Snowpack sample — Snodgrass Mountain, Crested Butte, Colorado (2/4/25, 12:06 PM MST)
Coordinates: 38.923, -106.968
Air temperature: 35 °F
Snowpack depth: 80 cm
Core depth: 70 cm
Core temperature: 32 °F
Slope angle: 14°, slope face: 78°
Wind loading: low
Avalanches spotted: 0
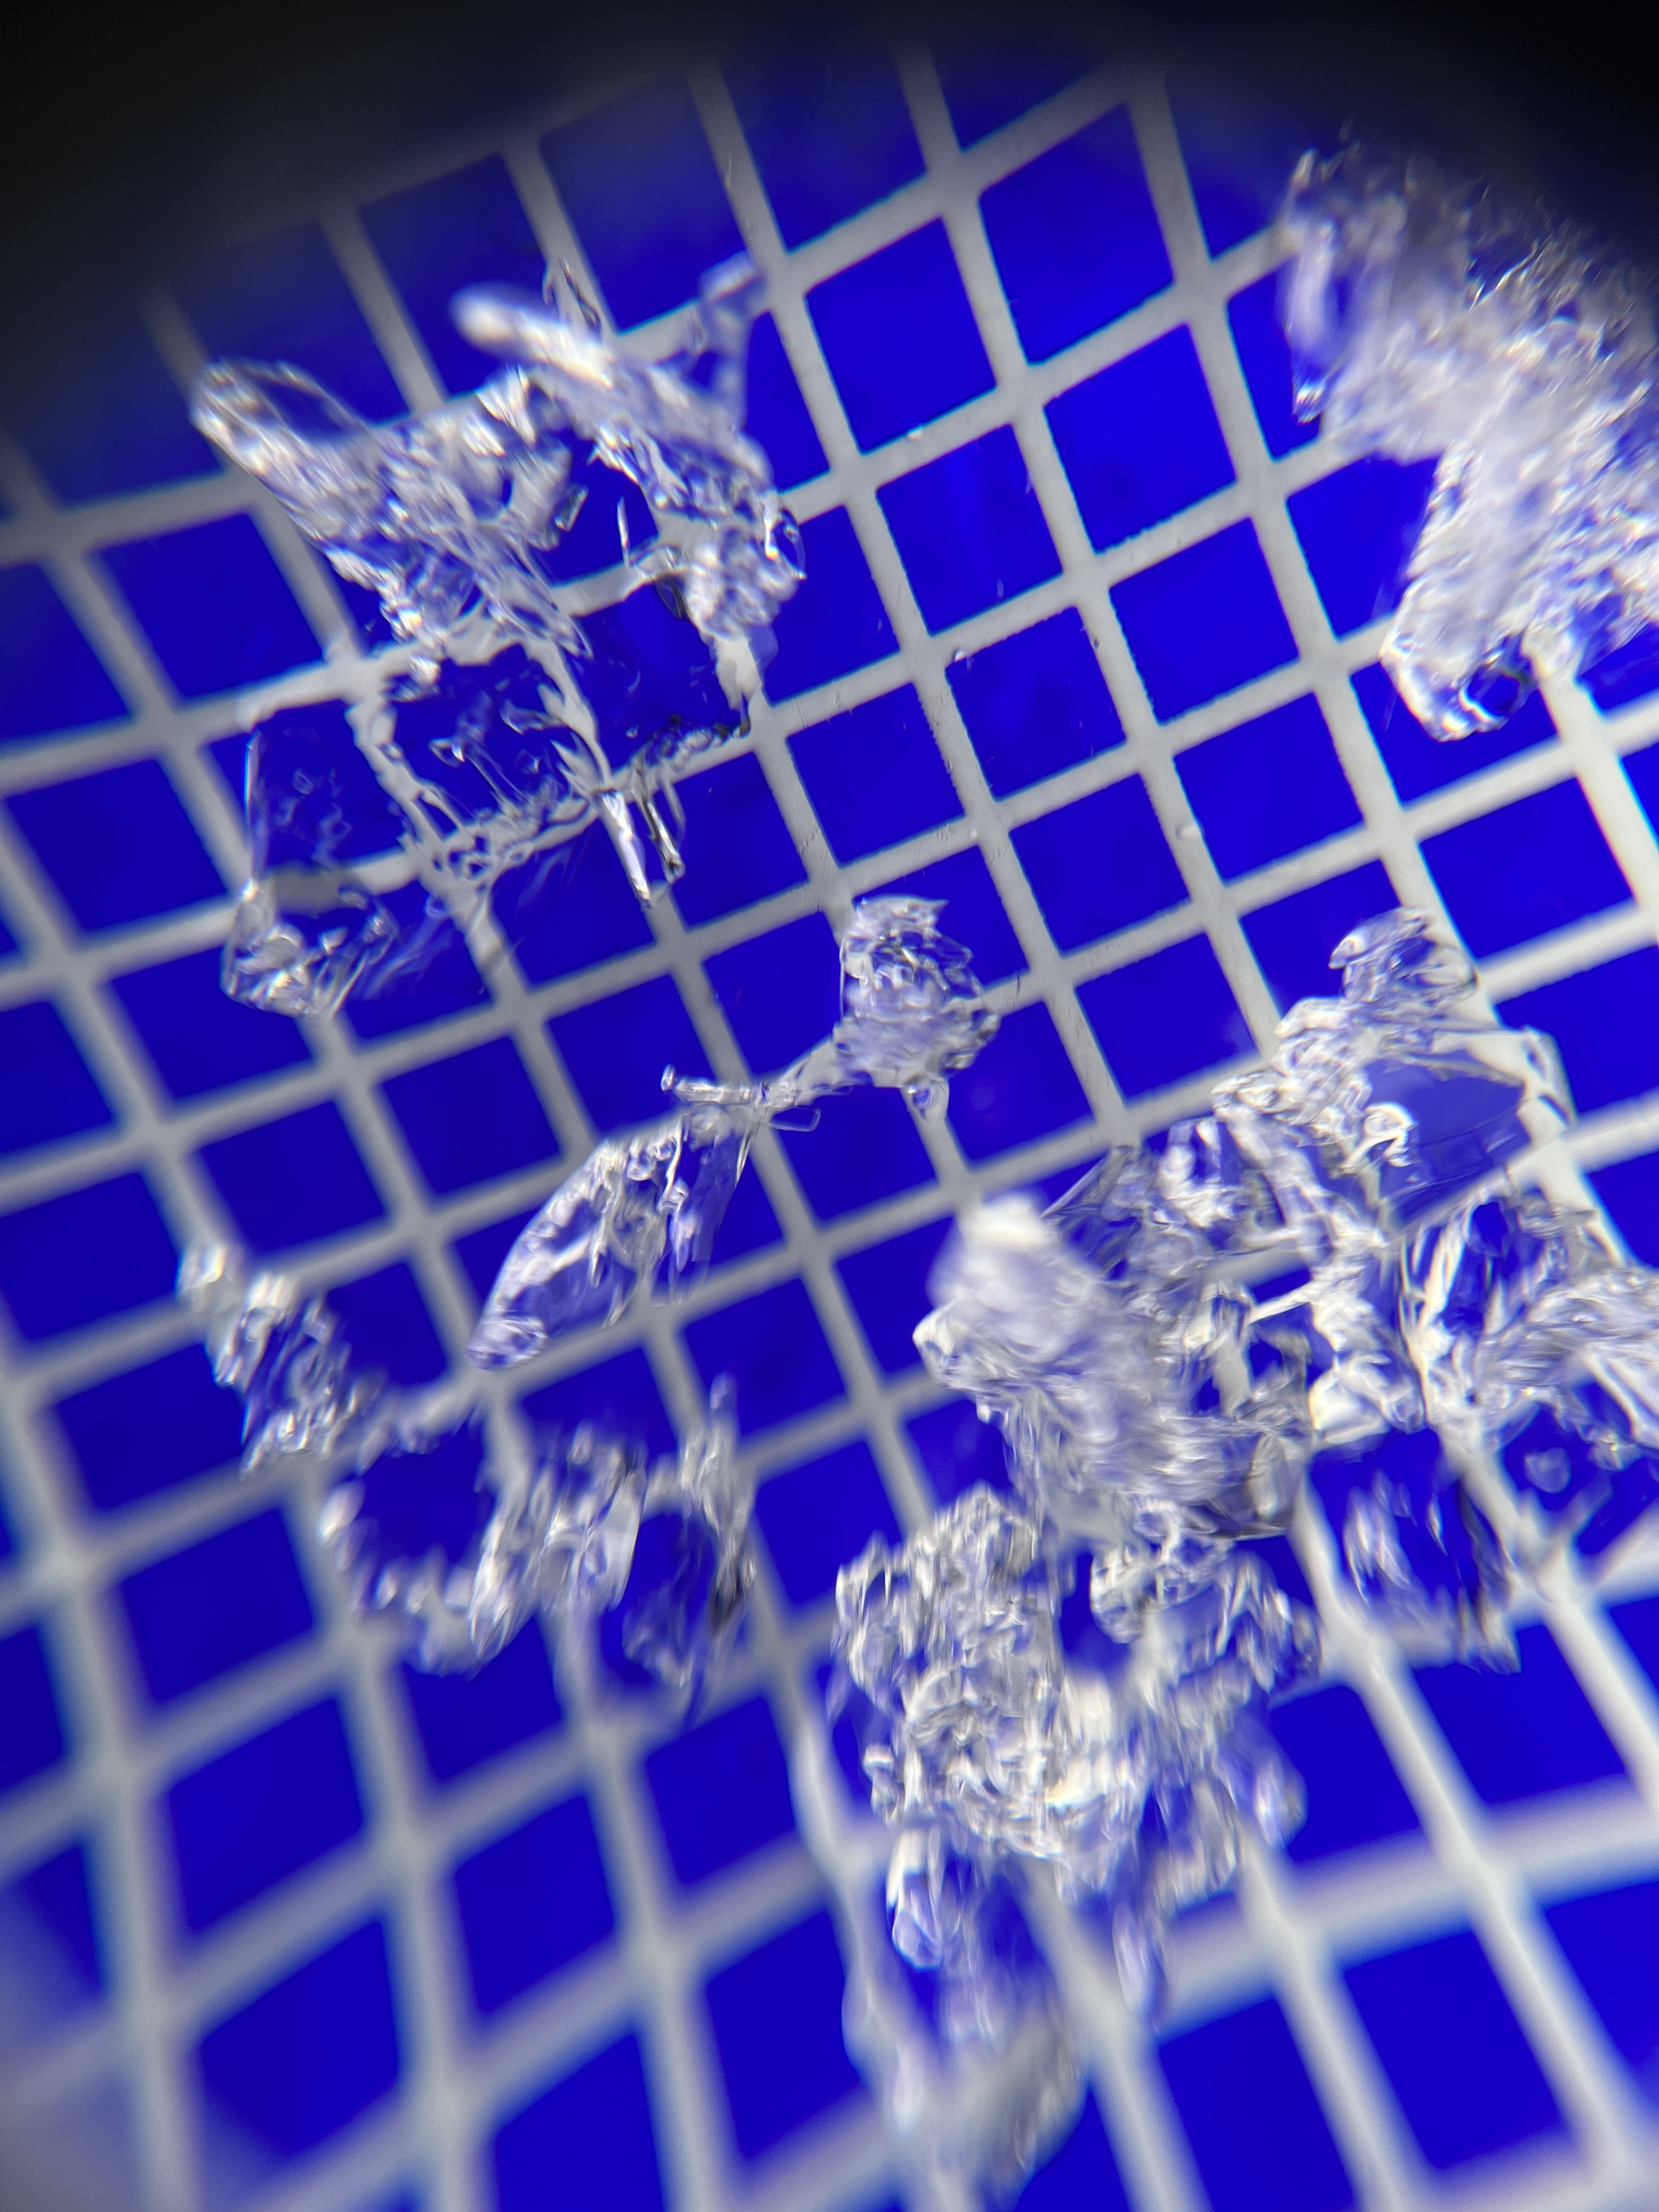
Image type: magnified_profile
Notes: No avalanches nearby, unusually warm weather for the last month reported by residents, Collected 25 yards from treeline